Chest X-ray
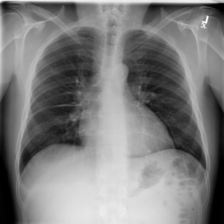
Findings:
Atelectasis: negative
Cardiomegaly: negative
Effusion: negative
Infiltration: negative
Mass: negative
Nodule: positive
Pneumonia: negative
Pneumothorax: negative
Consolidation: negative
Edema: negative
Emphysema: negative
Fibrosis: negative
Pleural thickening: negative
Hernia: negative